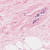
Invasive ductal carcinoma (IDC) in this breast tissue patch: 0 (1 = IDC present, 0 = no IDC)